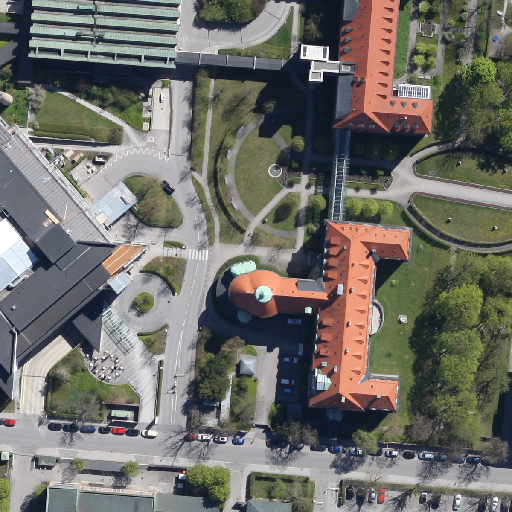
Referring expression: car